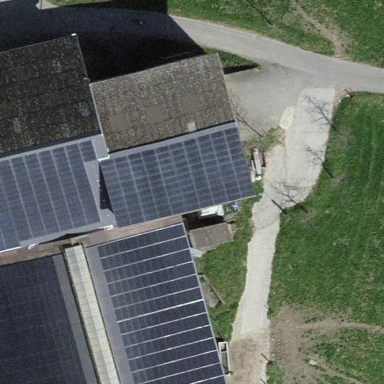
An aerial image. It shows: Solar power generator with photovoltaic panels.